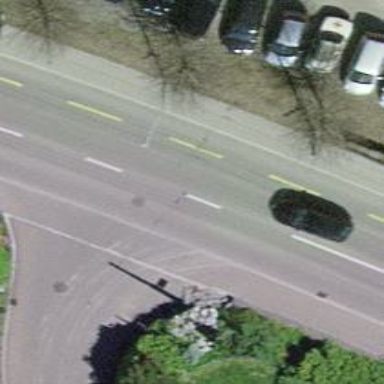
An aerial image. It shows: Tertiary road with asphalt surface and trolley wire.